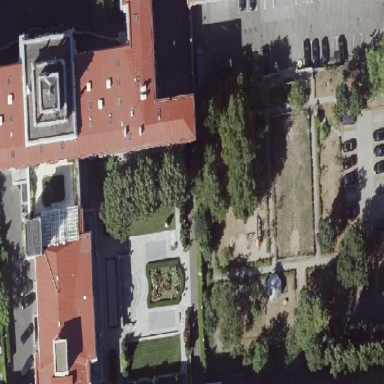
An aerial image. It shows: Embassy building.